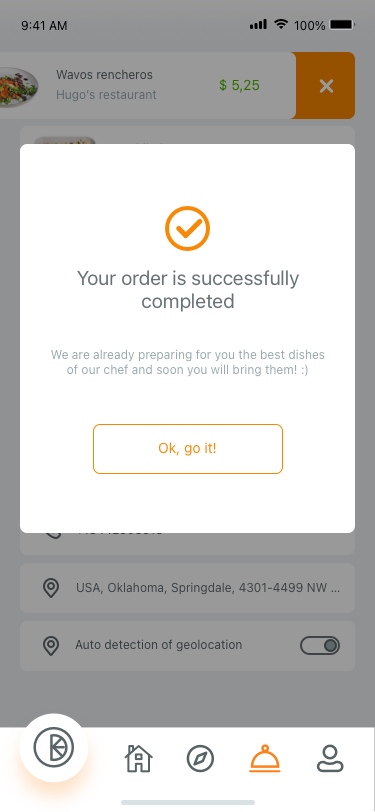
Text in this UI design:
Wavos rencheros
Hugo’s restaurant
$ 5,25
Enchiladas
Hugo’s restaurant
$ 8,00
Mojito
Hugo’s restaurant
$ 2,50
40 m.
$ 15,75
Checkout
Order details
+18442903616
USA, Oklahoma, Springdale, 4301-4499 NW …
Auto detection of geolocation
100%
9:41 AM
Your order is successfully completed
We are already preparing for you the best dishes of our chef and soon you will bring them! :)
Ok, go it!